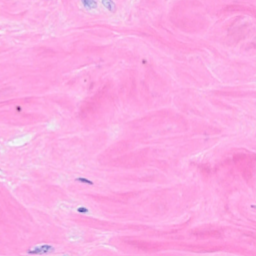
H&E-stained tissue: Breast